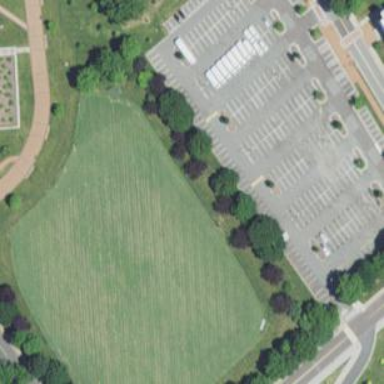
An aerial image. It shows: Recreation ground.